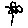
Label: flower